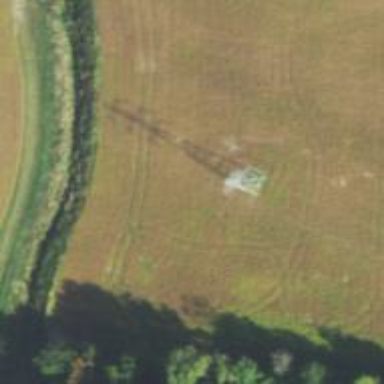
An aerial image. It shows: Lattice structure tower used for power distribution.